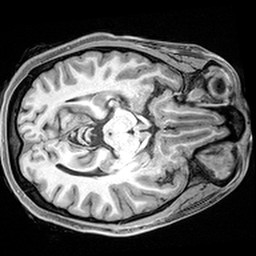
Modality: T1w
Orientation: axial
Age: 28
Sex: female
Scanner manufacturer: siemens
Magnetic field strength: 3 T
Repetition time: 2.4 s
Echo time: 0.0022 s